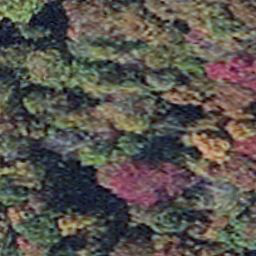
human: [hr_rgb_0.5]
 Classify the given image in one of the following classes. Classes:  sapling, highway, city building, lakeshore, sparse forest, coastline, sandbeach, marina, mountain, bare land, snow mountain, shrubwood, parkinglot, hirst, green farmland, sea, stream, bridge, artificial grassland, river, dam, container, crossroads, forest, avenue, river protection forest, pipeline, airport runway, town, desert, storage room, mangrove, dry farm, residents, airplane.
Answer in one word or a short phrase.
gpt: mangrove